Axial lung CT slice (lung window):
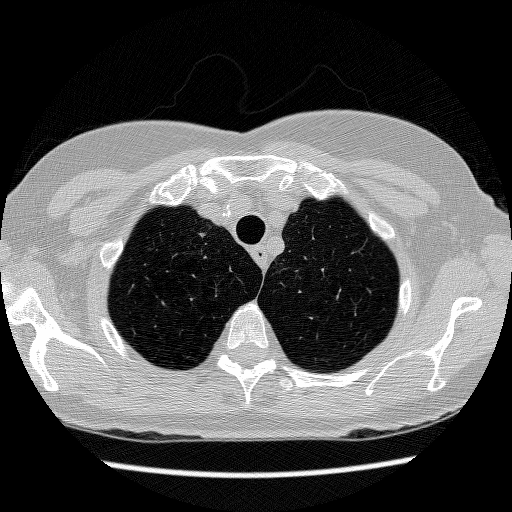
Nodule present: no